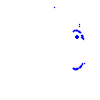
Particle: kaon